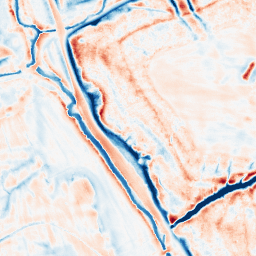
Category: edge_preserving
Decomposition family: bilateral
Decomposition parameters: d: 21
sigma_color: 150
sigma_space: 50
Upsampling method: sinc_blackman
Upsampling parameters: scale: 2
kernel_size: 16
Upsampling scale: 2